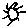
Label: sun